Question: I've created 30 individual rdl reports each with a header which contains the report name (H2)
I've then created a cover page which is nothing but a blank template with a header and a footer (H1) and in the body of this cover report I've placed these 30 SubReports and linked the parameters. When I click run, SRSS ignores all of the headers of the SubReports (H2) and only uses the cover header (H1,meaning I lose all of my individual report names)

Is there any way to force SRSS to display the headers within the SubReports as if they were being run individually? or would there be a better method to connect them. Ideally I don't want to put the report title in the body.
Thanks
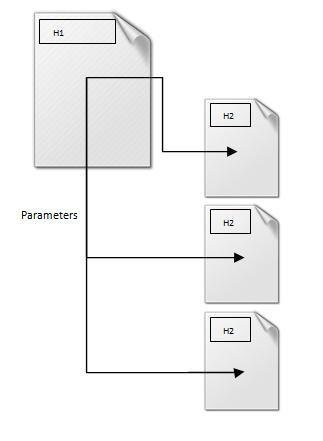
Answer: Unfortunately you can't do this because when you have subreport in your main report, only subreport's body part is visible.
It is because report can have only one header and footer, so they are taken from main report only.
Workaround is to remove header and footer in your subreport and replace them with textboxes.